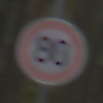
Verkehrszeichen: Geschwindigkeit80
Umgebung: Outdoor, Nature
Tageszeit: Midday
Wetter: Overcast
Licht: Natural
Jahreszeit: NotSpecified
Kontrast: LowContrast